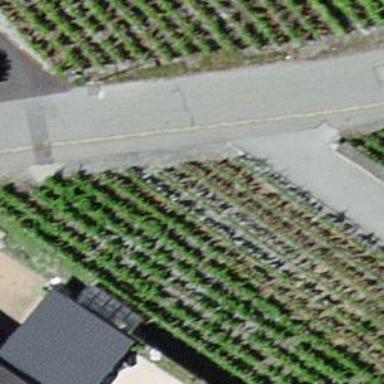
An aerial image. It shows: Vineyard where grapes are grown.